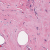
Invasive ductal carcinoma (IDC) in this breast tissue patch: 0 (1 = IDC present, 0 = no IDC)